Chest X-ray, PA view. Patient: 50 years old, sex M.
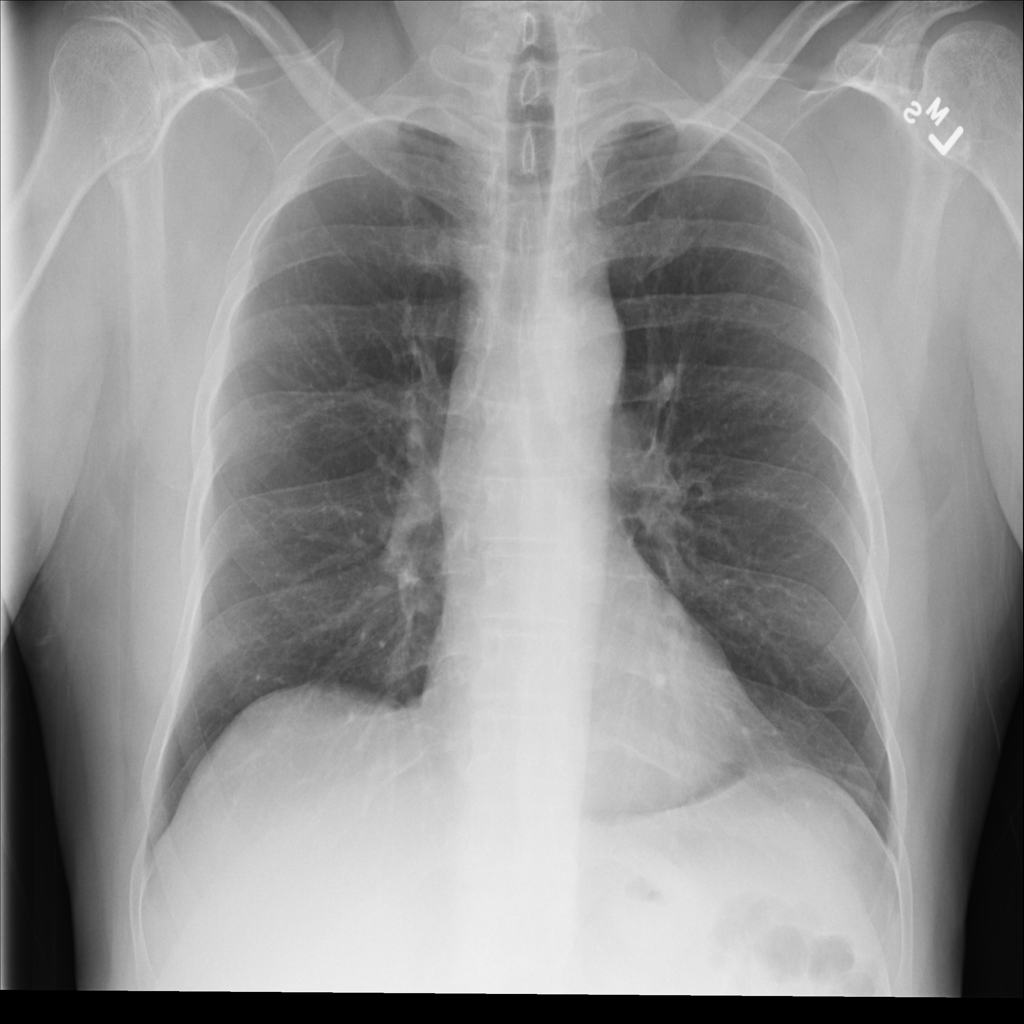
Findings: No Finding